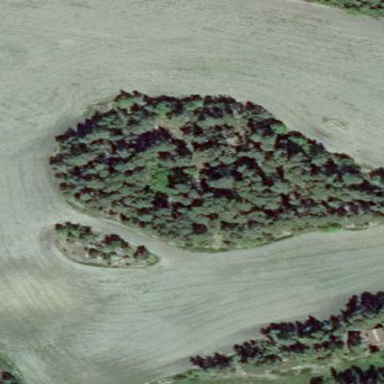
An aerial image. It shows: Forest area.